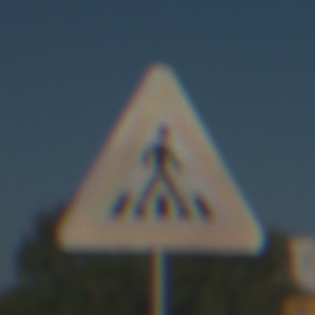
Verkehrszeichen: FussgaengerueberwegLinks
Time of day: MorningAfternoon
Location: Outdoor (Urban)
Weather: Clear
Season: NotSpecified
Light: Natural